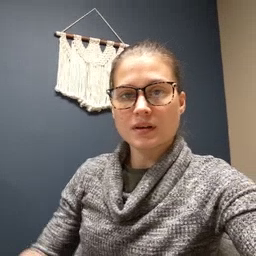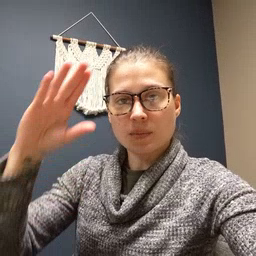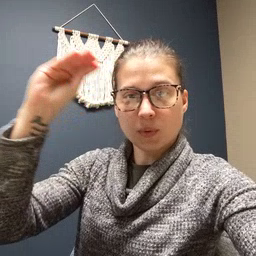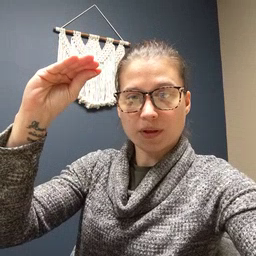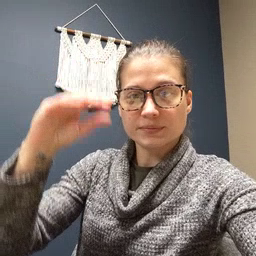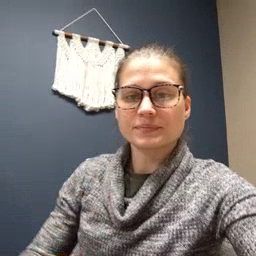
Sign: boy